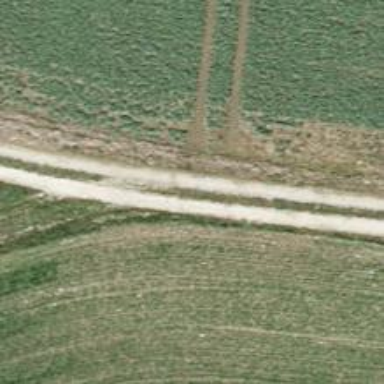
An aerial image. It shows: Track with grade 1 quality.